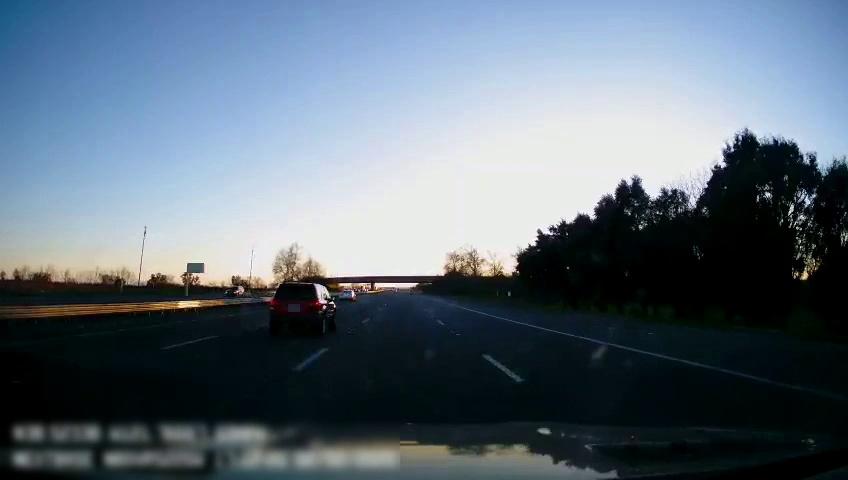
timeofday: Day
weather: Sunny
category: Drivable Space
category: Vehicles | SUV
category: Vehicles | Car
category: Vehicles | Car
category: Lanes | Alternate Lane
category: Lanes | Alternate Lane
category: Lanes | Current Lane
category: Lanes | Current Lane
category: Lanes | Alternate Lane